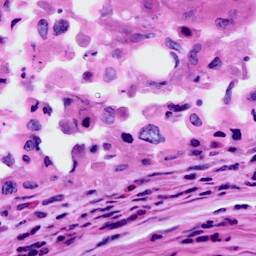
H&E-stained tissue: Cervix